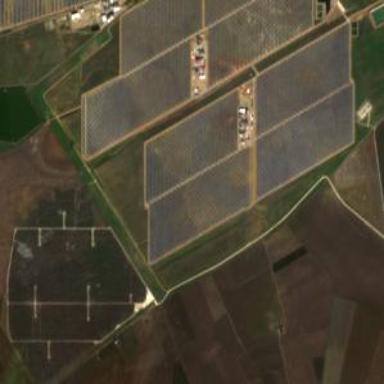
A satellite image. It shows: Solar power plant.